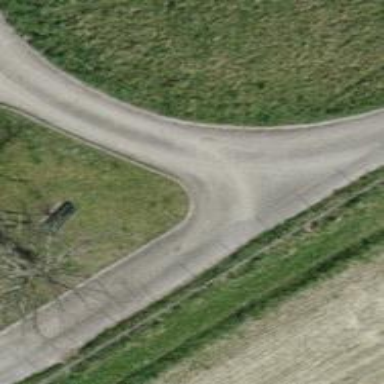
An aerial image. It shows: Well-maintained track road of grade 1.